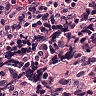
Metastatic tissue present: no